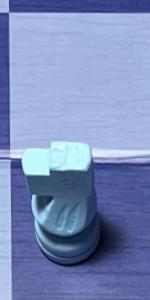
Label: Knight_White